Question: I am using Google BigQuery API with Service Account Authorization in C# console application.
When i am trying to load CSV job, it throws "" Exception. It specific on only single table, when i am changing the table name it all gets work.
Here is the stack trace:
'''
at Microsoft.Runtime.CompilerServices.TaskAwaiter.ThrowForNonSuccess(Task task)
at Microsoft.Runtime.CompilerServices.TaskAwaiter.HandleNonSuccess(Task task)
at Microsoft.Runtime.CompilerServices.TaskAwaiter.ValidateEnd(Task task)
at Microsoft.Runtime.CompilerServices.ConfiguredTaskAwaitable'1.ConfiguredTaskAwaiter.GetResult()
at Google.Apis.Upload.ResumableUpload'1.<UploadCoreAsync>d__e.MoveNext() in c:\code\google.com\google-api-dotnet-client\default\Tools\Google.Apis.Release\bin\Debug\test\default\Src\GoogleApis\Apis\[Media]\Upload\ResumableUpload.cs:line 459
'''
Job Upload Code:
'''
JobsResource.InsertMediaUpload InsertMediaUpload = new obsResource.InsertMediaUpload(BigQueryService, Job, Job.JobReference.ProjectId, fileStream, "application/octet-stream");
var JobInfo = InsertMediaUpload.UploadAsync();
'''

Thanks.
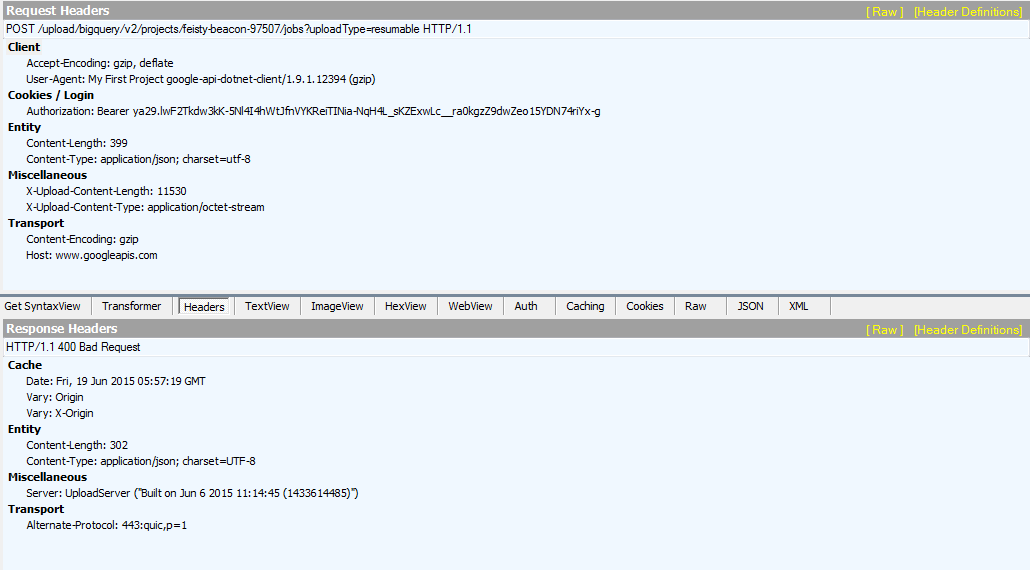
Answer: I manage to found the root cause and solution for my problem.
Table Schema getting Mismatched.
In Big Query table Field Mode is REQUIRED. I am getting table schema from Response of this query "" because not able to build new schema. When i am getting table schema from query response the field mode changed into NULLABLE. That's why i am getting Schema Mismatch.
1. Why all the field mode is NULLABLE when we get the schema from Response?
2. Why Google API does not return actual error, it just throw one common error statement, it gets annoying need fiddler to get the actual error, then how we will solve our Production issues. Need fiddler in production environment too? It does not make sense.
Use Fiddler tool to get actual error. In my case i am getting actual error from under Tab. Hope this post will helps too.
Thanks.